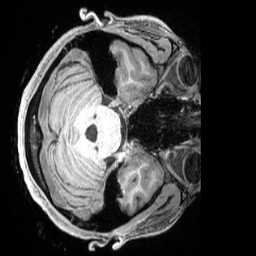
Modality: T1w
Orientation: axial
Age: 24
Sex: female
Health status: ill
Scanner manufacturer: siemens
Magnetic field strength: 3 T
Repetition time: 2.4 s
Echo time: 0.00222 s